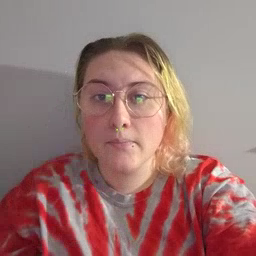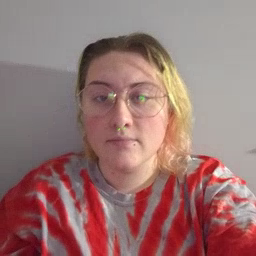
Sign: farm